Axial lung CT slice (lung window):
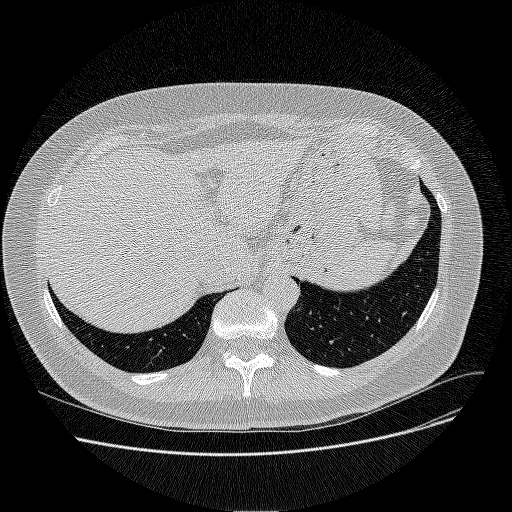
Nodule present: no